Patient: sex M, age 64
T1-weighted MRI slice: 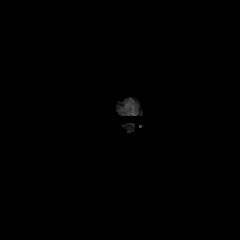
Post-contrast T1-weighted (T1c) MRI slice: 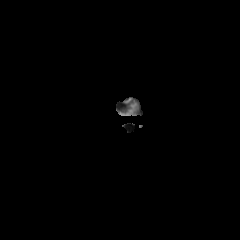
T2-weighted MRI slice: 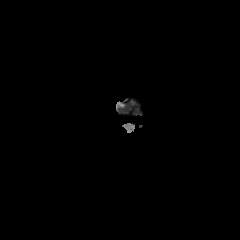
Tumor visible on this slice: no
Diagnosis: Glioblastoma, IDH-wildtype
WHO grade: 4